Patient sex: F
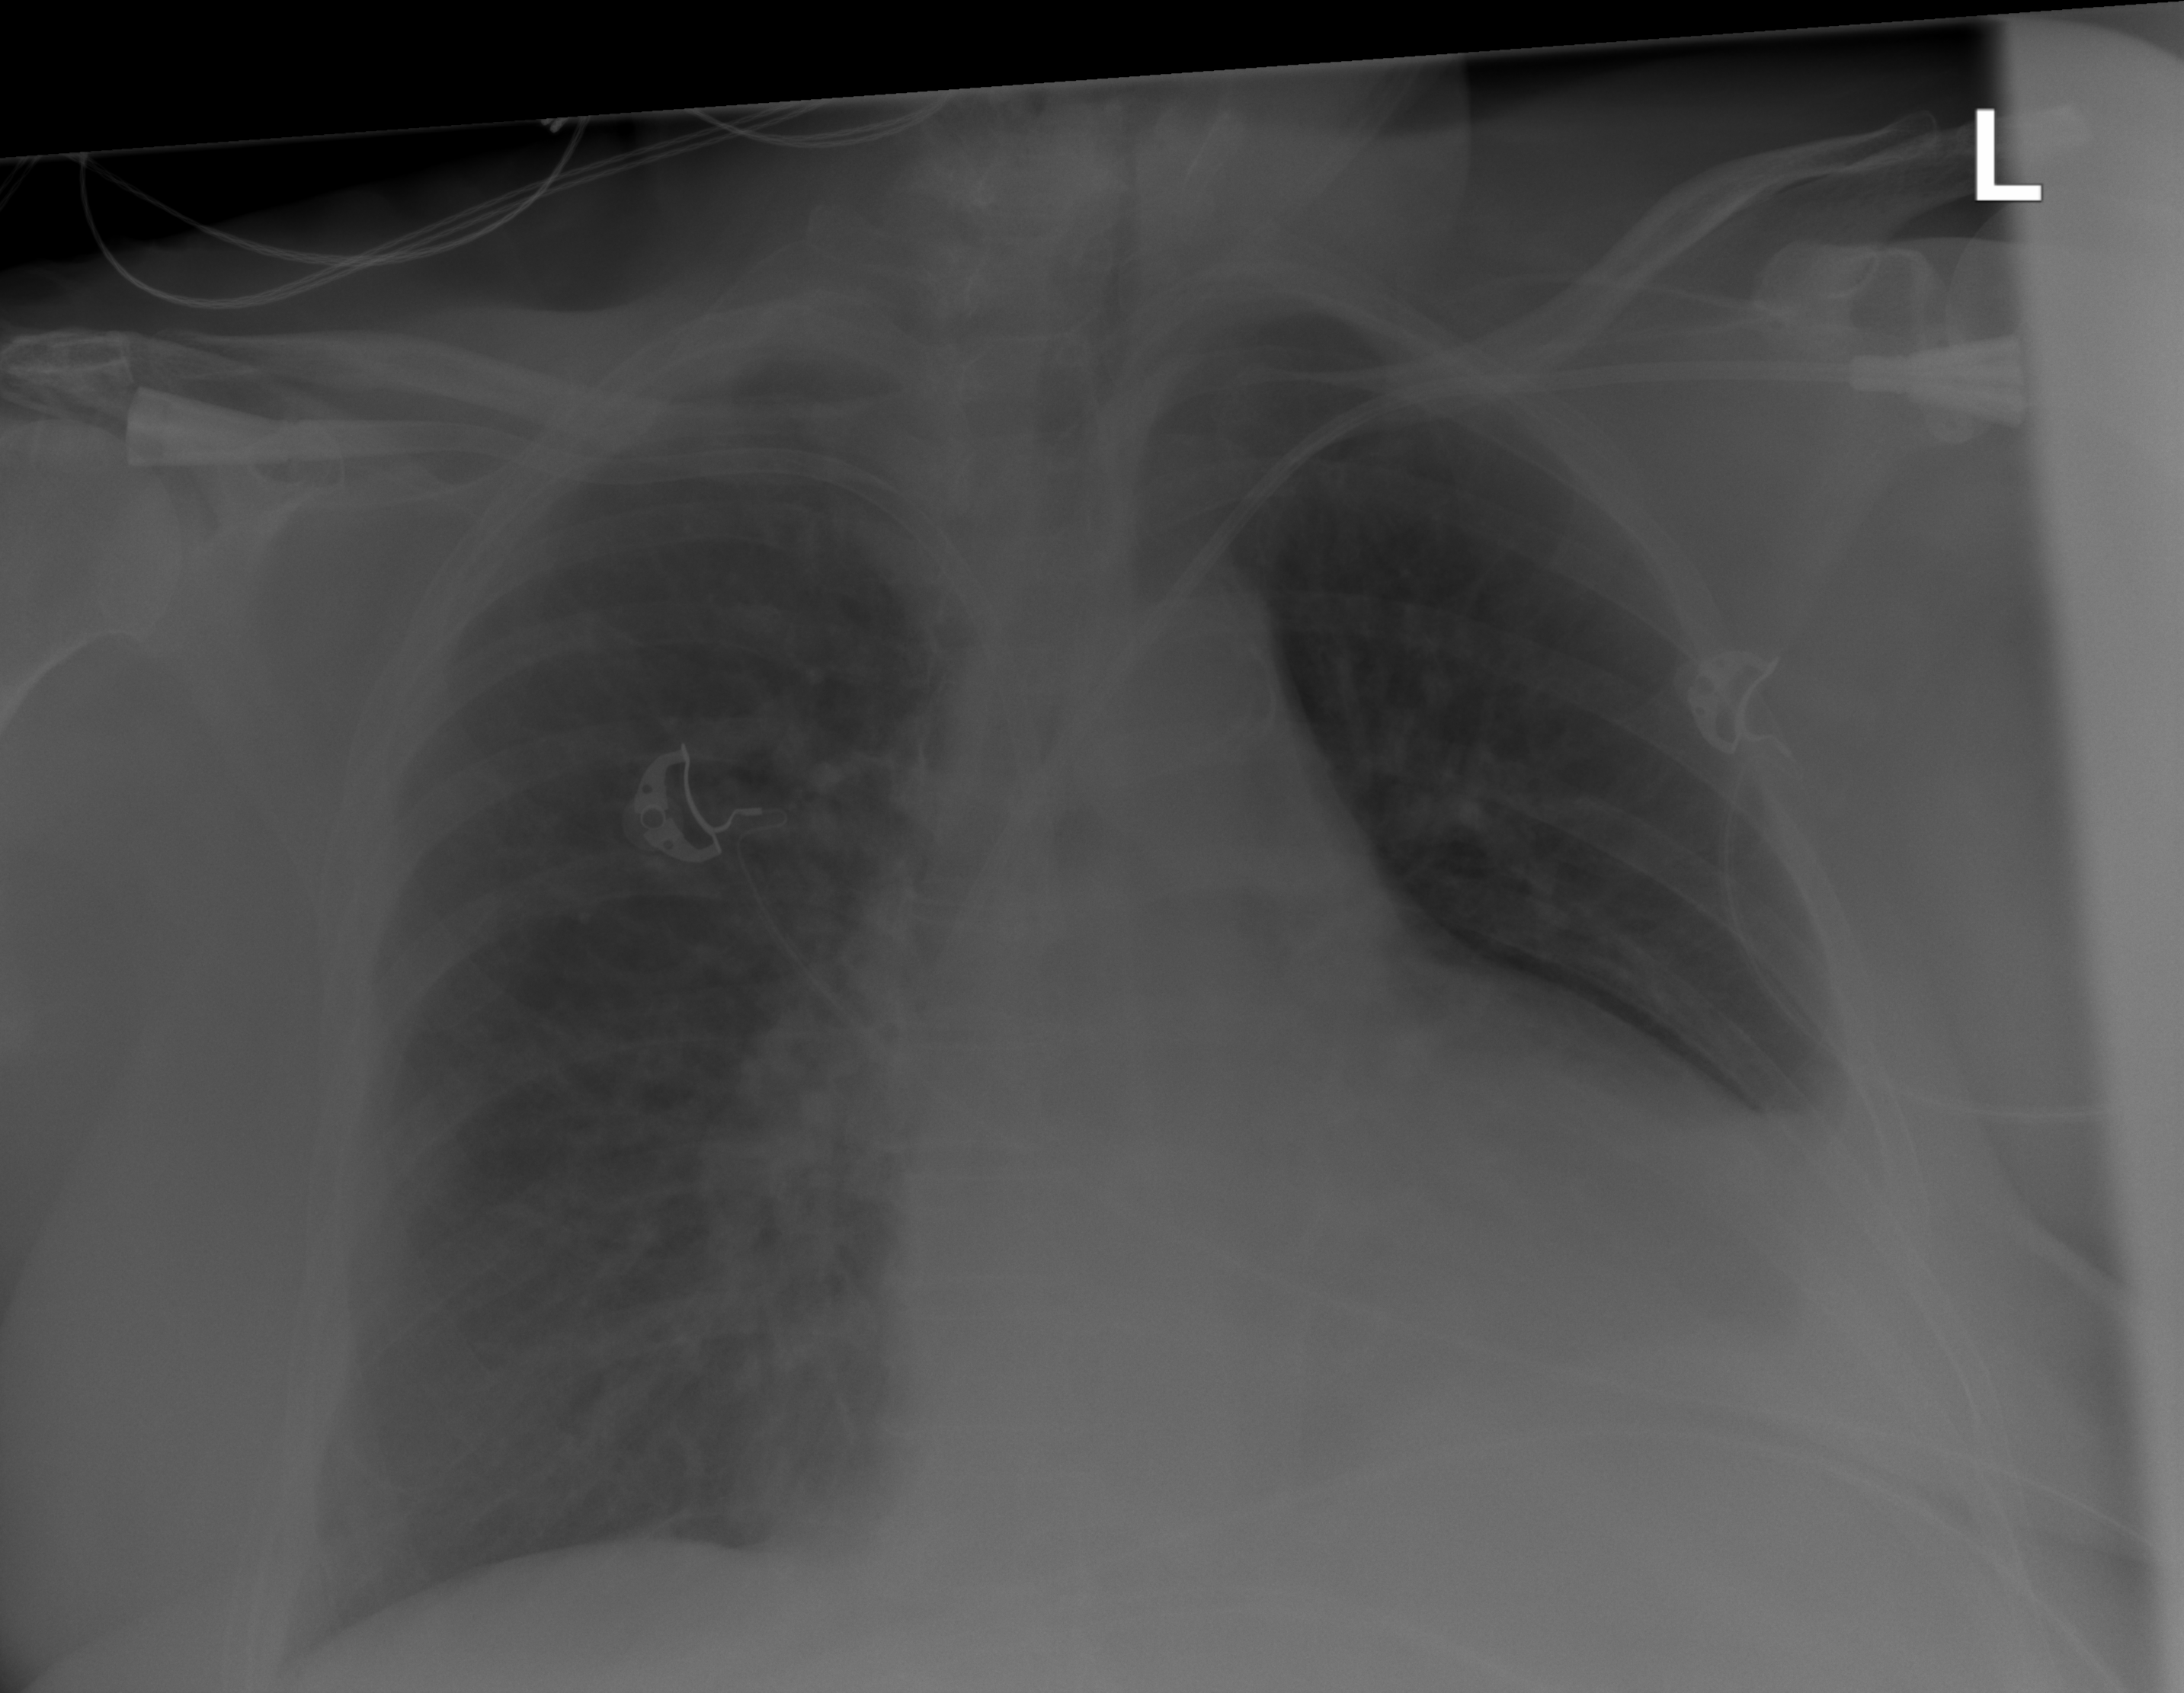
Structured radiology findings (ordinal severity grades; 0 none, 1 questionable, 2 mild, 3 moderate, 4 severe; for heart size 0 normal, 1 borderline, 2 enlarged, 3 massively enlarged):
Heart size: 0
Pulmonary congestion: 2
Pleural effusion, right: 0
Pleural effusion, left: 3
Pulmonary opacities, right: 1
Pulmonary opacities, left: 0
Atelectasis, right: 2
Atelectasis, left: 0